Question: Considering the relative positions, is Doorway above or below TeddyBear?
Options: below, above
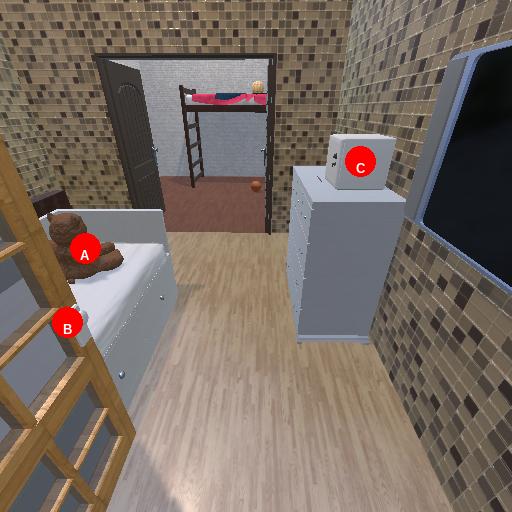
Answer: below